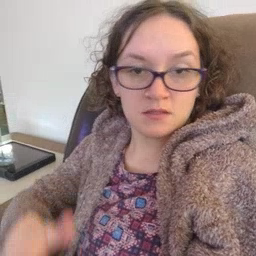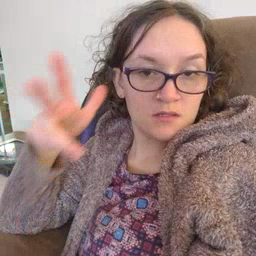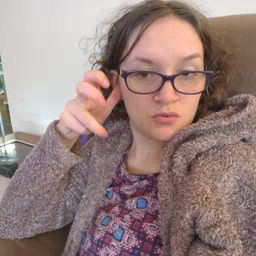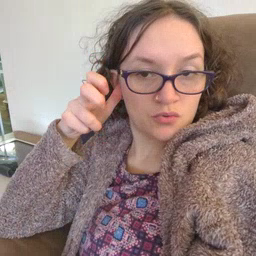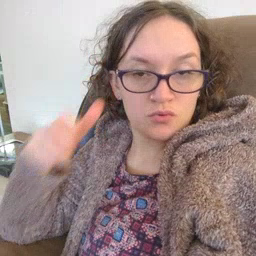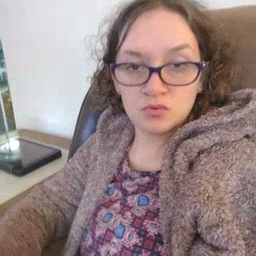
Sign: hear